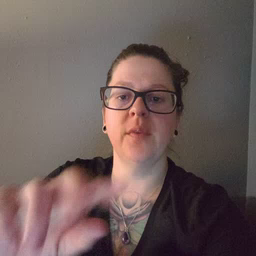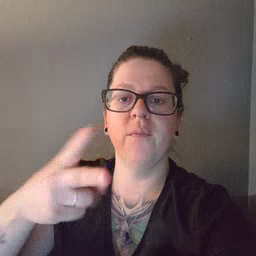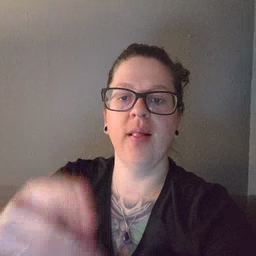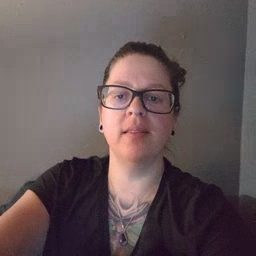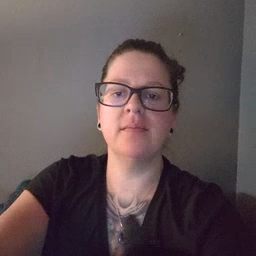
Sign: fall